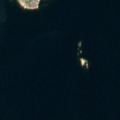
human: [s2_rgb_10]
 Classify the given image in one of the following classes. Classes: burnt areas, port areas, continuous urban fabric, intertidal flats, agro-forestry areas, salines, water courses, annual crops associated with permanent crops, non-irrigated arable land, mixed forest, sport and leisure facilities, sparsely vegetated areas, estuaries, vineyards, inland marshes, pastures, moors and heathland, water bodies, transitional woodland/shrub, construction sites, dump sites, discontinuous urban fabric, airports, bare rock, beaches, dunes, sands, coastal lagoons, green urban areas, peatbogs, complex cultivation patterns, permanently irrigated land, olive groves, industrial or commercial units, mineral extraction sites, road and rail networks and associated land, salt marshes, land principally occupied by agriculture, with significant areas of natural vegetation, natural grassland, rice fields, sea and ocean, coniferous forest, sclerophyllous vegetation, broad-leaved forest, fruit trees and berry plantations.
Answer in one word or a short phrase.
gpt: sea and ocean